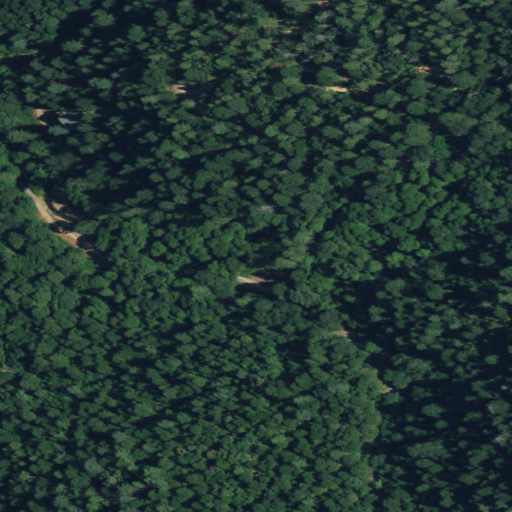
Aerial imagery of valley in California named Oregon Canyon containing evergreen forest, mixed forest, and open development